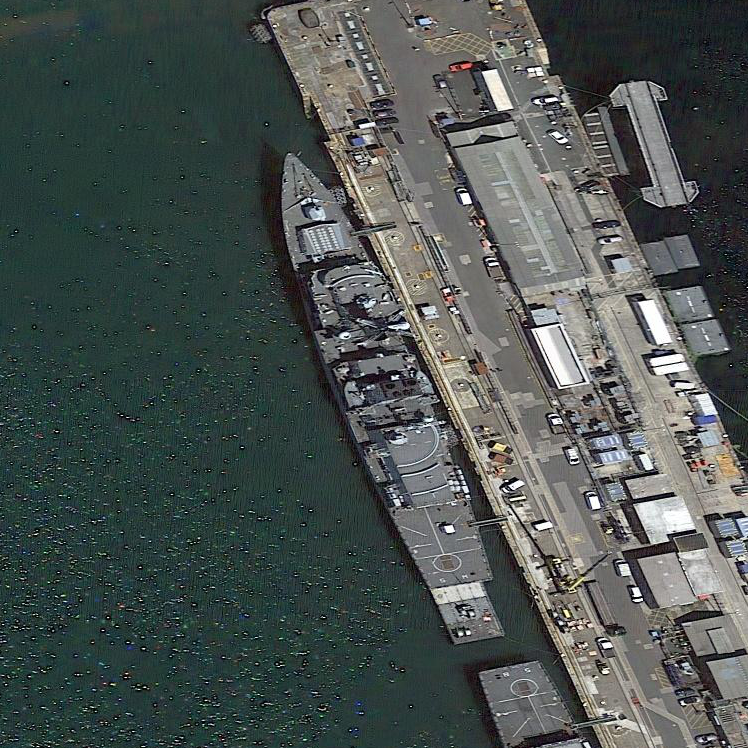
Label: Type_45_destroyer